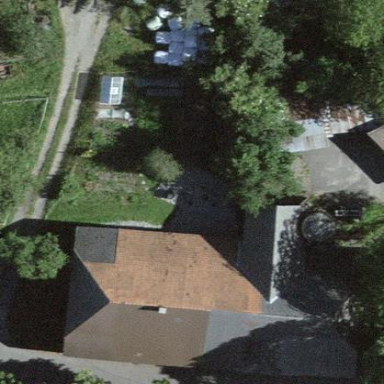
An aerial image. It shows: Farm building.